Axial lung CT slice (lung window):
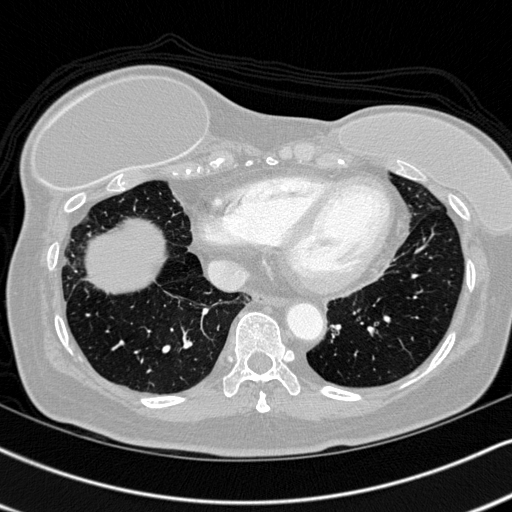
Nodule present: no